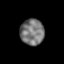
Tissue: skin
Cell type: Fibroblasts
Senescence score: 0.8091
Nuclear area (px): 610
Mean DAPI intensity: 118.128